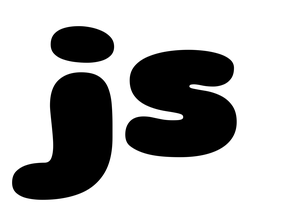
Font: Gluten_Black